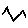
Label: zigzag